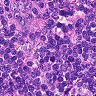
Metastatic tissue present: no